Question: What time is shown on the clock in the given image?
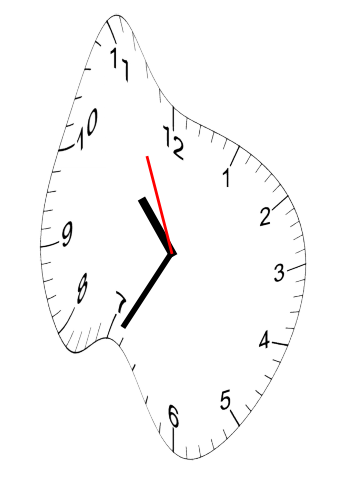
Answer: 10:34:56